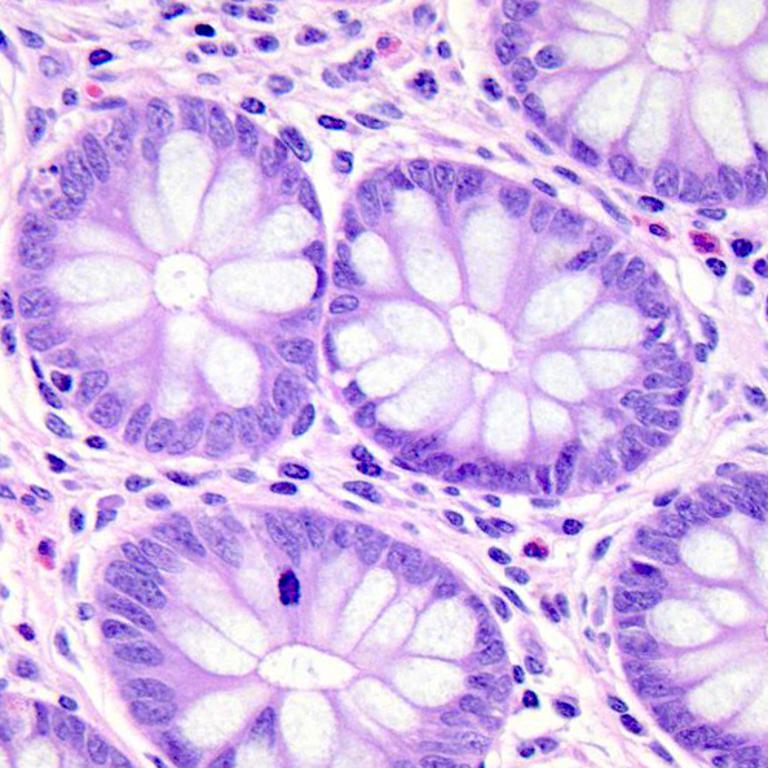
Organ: colon
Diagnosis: benign